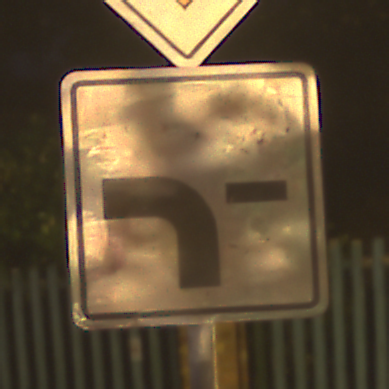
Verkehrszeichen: VerlaufVorfahrtsstrasse6
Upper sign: Vorfahrtsstrasse
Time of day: Night
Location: Outdoor (Urban)
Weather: Clear
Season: NotSpecified
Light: Artificial